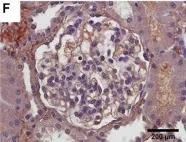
Immunohistochemical staining of complement components. (E-H) For his elder sister. (B,F) C3c staining mainly along glomerular capillary for the proband and his elder sister, respectively.
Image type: pathology (immunostaining)